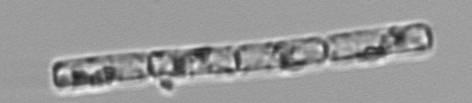
Label: Guinardia_delicatula